Question: Refer to the picture below. Is there some plugin for Visual Studio, or some OOTB method of pre-populating the comments for the Checkin? If not, is there was a way to be able to drag the file from the "Included Changes" section into? I'd even accept a method of spitting out all pending files in some other external program that I could copy paste into the Comments.

Generally I like to comment my check-ins in this sort of manner:
'''
FileA
- MethodA
- Changed Error Handling
- MethodB - Added
- MethodC
- Fix for Bug #<PHONE>
FileB
- MethodFoo - Moved to FileC
'''
And it would save time if I didn't have to type the file check-in hierarchy.
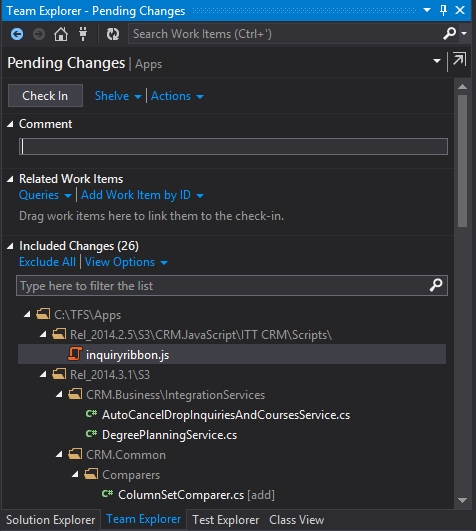
Answer: As I alluded to in the comments earlier, I'd advocate trying to keep each check-in for a single work item (be that bug <PHONE>, or feature X), as the changeset already documents the files that are associated, as well as the associated work items; similarly what has changed (so things like "added method foo") are covered by revision history (or the Annotate feature).
If you use server workspaces, then you can write a report with SQL something like:
'''
SELECT u.displayname,
w.WorkspaceName,
ISNULL(w.Computer, 'Shelveset'),
pc.TargetServerItem,
pc.LockStatus
FROM [dbo].[tbl_Workspace] w
INNER JOIN dbo.tbl_PendingChange pc
ON w.WorkspaceId = pc.WorkspaceId
INNER JOIN [dbo].[tbl_Identity] u
ON w.OwnerId = u.IdentityId
'''
Caveat: That SQL was originally for TFS2008, so the schema may have changed. Also worth noting again that Microsoft do not support direct querying like this.